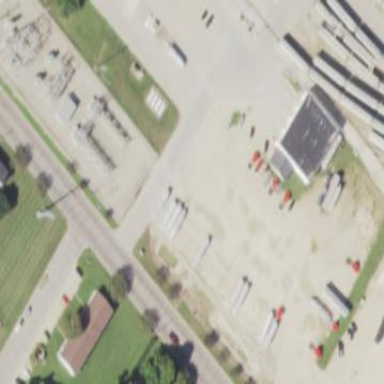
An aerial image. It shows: Power substation.